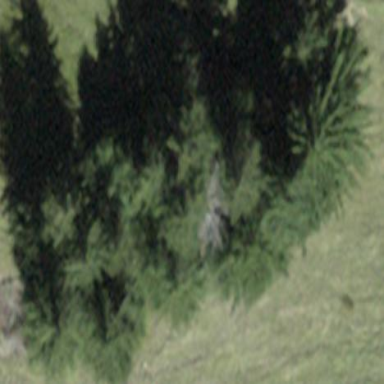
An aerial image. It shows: Forest area.